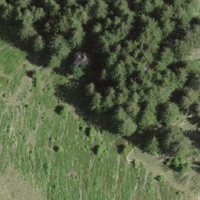
EUNIS habitat code: 24
Species observed at this site:
Hemipenthes maura